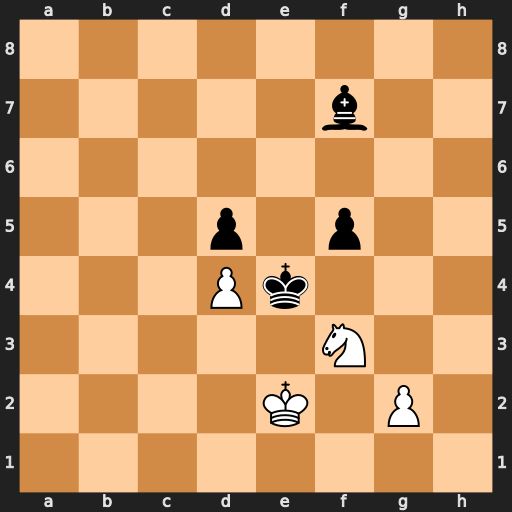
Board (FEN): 8/5b2/8/3p1p2/3Pk3/5N2/4K1P1/8
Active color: w
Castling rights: -
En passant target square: -
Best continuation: Ng5+ Kxd4 Nxf7